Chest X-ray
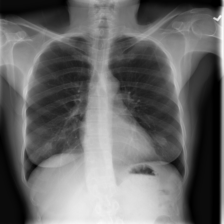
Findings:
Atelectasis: negative
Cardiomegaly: negative
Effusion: negative
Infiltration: negative
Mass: negative
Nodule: negative
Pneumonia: negative
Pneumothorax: negative
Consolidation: negative
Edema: negative
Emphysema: negative
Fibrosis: negative
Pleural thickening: negative
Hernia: negative